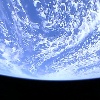
Label: cloud